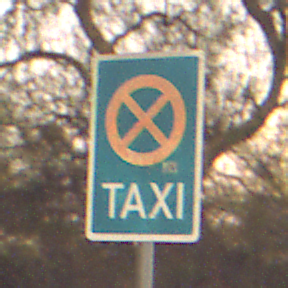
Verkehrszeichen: Taxenstand
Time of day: Night
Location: Outdoor (Nature)
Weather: Clear
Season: NotSpecified
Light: Natural